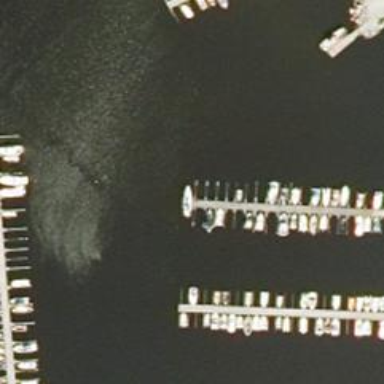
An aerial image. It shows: Pier with mooring facilities.